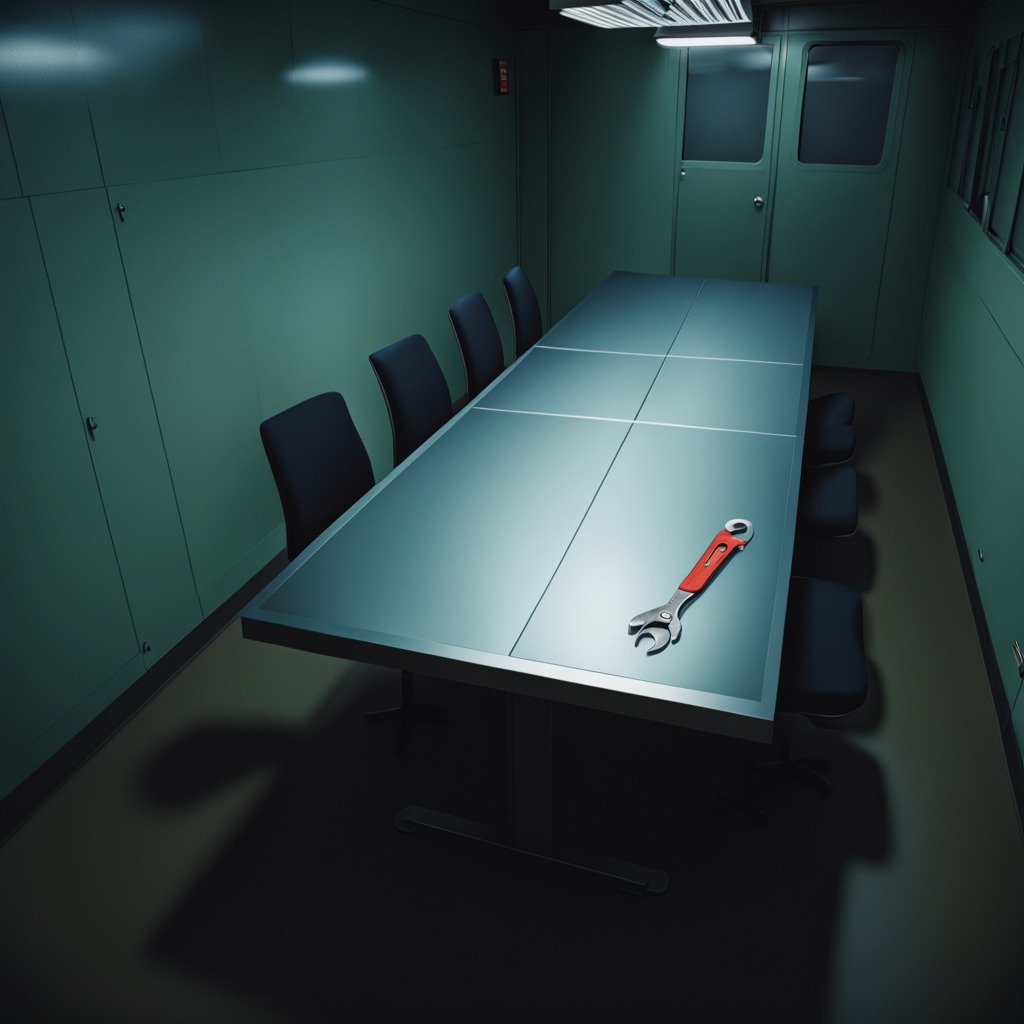
A wrench lying on the table in a railway signal maintenance room.